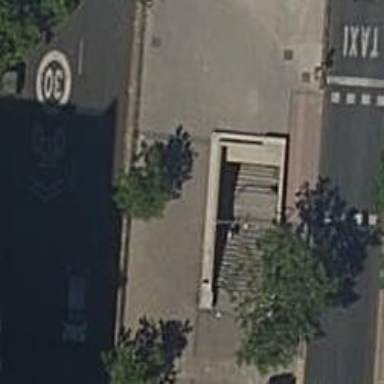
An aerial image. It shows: Subway entrance.